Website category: university
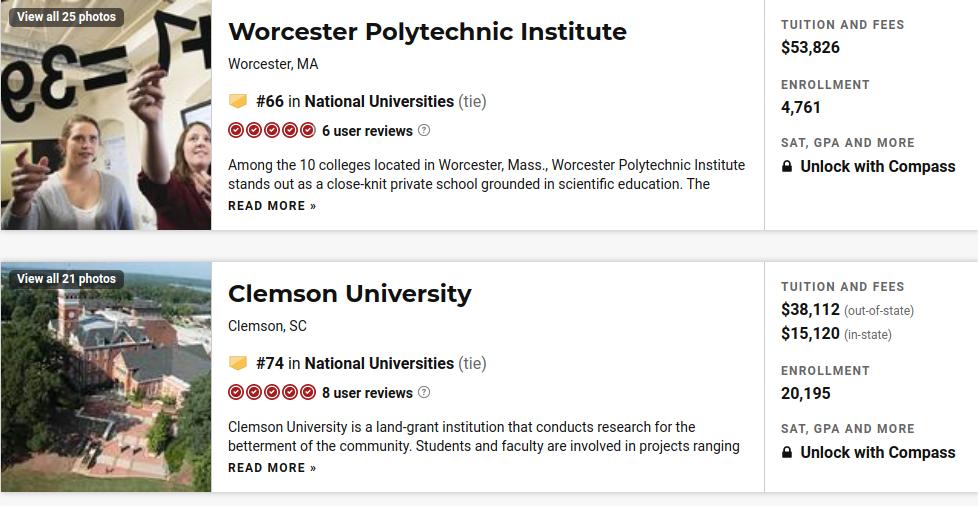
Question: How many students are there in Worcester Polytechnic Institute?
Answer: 4,761

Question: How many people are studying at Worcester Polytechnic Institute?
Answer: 4,761

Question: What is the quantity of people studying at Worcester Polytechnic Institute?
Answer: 4,761

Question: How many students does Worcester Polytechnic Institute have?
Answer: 4,761

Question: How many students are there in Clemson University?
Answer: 20,195

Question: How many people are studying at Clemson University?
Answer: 20,195

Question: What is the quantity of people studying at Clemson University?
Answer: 20,195

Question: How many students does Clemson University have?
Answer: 20,195

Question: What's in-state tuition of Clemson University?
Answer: $15,120

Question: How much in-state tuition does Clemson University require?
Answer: $15,120

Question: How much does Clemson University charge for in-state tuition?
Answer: $15,120

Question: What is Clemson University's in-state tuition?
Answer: $15,120

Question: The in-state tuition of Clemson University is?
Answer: $15,120

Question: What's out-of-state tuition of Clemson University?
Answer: $38,112

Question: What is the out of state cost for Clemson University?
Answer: $38,112

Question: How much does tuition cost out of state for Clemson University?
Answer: $38,112

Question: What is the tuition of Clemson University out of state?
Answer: $38,112

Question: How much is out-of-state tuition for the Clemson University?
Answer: $38,112

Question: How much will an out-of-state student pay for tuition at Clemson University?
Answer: $38,112

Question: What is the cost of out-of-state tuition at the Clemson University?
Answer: $38,112

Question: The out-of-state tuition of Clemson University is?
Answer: $38,112

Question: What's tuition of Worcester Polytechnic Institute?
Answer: $53,826

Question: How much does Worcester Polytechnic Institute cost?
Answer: $53,826

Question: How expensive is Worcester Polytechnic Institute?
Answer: $53,826

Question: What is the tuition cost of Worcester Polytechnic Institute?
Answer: $53,826

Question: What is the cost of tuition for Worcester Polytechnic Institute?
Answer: $53,826

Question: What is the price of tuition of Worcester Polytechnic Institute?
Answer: $53,826

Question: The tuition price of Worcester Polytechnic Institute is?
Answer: $53,826

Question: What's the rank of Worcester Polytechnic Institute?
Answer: #66

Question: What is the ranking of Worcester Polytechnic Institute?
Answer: #66

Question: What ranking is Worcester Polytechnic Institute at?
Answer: #66

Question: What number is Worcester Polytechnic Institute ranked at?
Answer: #66

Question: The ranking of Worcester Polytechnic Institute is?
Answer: #66

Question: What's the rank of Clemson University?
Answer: #74

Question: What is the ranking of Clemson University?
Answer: #74

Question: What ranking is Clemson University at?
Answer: #74

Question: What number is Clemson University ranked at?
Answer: #74

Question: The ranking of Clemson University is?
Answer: #74

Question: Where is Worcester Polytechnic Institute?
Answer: Worcester, MA

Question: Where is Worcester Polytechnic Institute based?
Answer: Worcester, MA

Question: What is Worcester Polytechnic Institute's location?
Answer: Worcester, MA

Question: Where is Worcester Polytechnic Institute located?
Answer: Worcester, MA

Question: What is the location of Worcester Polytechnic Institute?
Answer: Worcester, MA

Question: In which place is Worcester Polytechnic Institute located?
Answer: Worcester, MA

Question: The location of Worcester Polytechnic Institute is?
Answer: Worcester, MA

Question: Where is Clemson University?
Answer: Clemson, SC

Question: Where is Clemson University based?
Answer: Clemson, SC

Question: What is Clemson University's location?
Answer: Clemson, SC

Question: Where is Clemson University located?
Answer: Clemson, SC

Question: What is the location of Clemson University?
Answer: Clemson, SC

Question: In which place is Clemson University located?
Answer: Clemson, SC

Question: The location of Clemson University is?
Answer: Clemson, SC

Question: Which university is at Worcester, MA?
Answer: Worcester Polytechnic Institute

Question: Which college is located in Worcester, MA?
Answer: Worcester Polytechnic Institute

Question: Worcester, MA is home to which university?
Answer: Worcester Polytechnic Institute

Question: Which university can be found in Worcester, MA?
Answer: Worcester Polytechnic Institute

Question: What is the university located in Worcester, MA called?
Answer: Worcester Polytechnic Institute

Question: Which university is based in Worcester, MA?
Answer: Worcester Polytechnic Institute

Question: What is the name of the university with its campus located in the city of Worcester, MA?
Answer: Worcester Polytechnic Institute

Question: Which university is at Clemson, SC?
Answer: Clemson University

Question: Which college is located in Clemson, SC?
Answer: Clemson University

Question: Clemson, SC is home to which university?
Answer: Clemson University

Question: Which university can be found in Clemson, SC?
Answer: Clemson University

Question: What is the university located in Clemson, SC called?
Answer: Clemson University